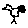
Label: bird